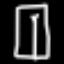
Label: pants